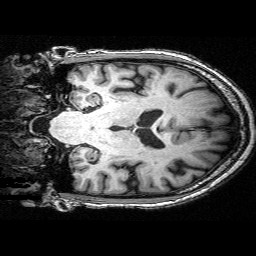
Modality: T1w
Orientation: coronal
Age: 66
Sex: male
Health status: ill
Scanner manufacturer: siemens
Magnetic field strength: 3 T
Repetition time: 0.0025 s
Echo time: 0.00336 s